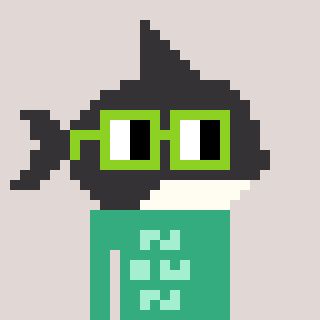
a pixel art character with square light green glasses, a orca-shaped head and a teal-colored body on a warm background